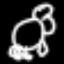
Label: frog